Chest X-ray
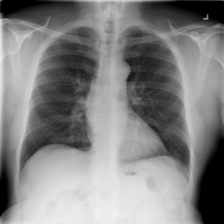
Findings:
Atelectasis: negative
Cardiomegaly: negative
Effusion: negative
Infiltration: negative
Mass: negative
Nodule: negative
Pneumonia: negative
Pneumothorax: negative
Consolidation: negative
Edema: negative
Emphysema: negative
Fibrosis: negative
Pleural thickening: negative
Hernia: negative